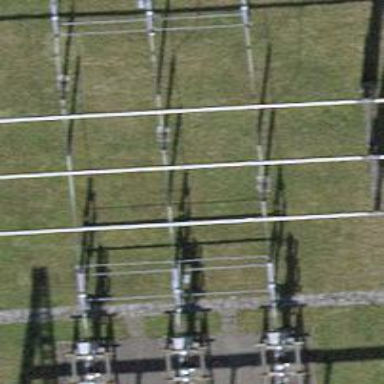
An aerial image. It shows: Power line carrying busbar.